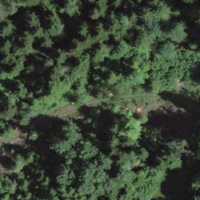
EUNIS habitat code: 43
Species observed at this site:
Lonicera acuminata